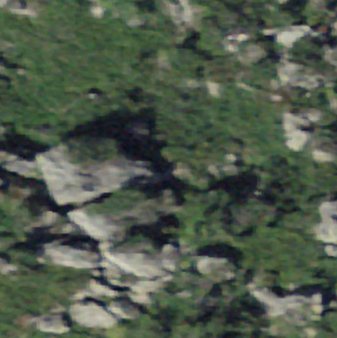
Label: bouldering_area